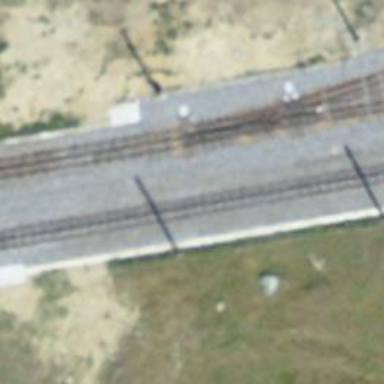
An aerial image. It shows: Railway switch.